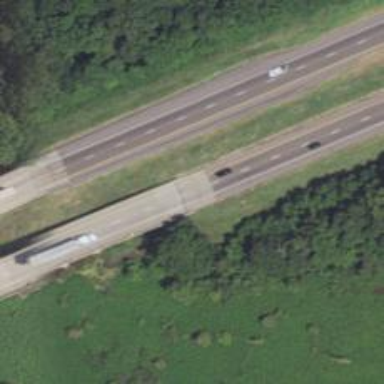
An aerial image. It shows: Beam bridge on motorway.